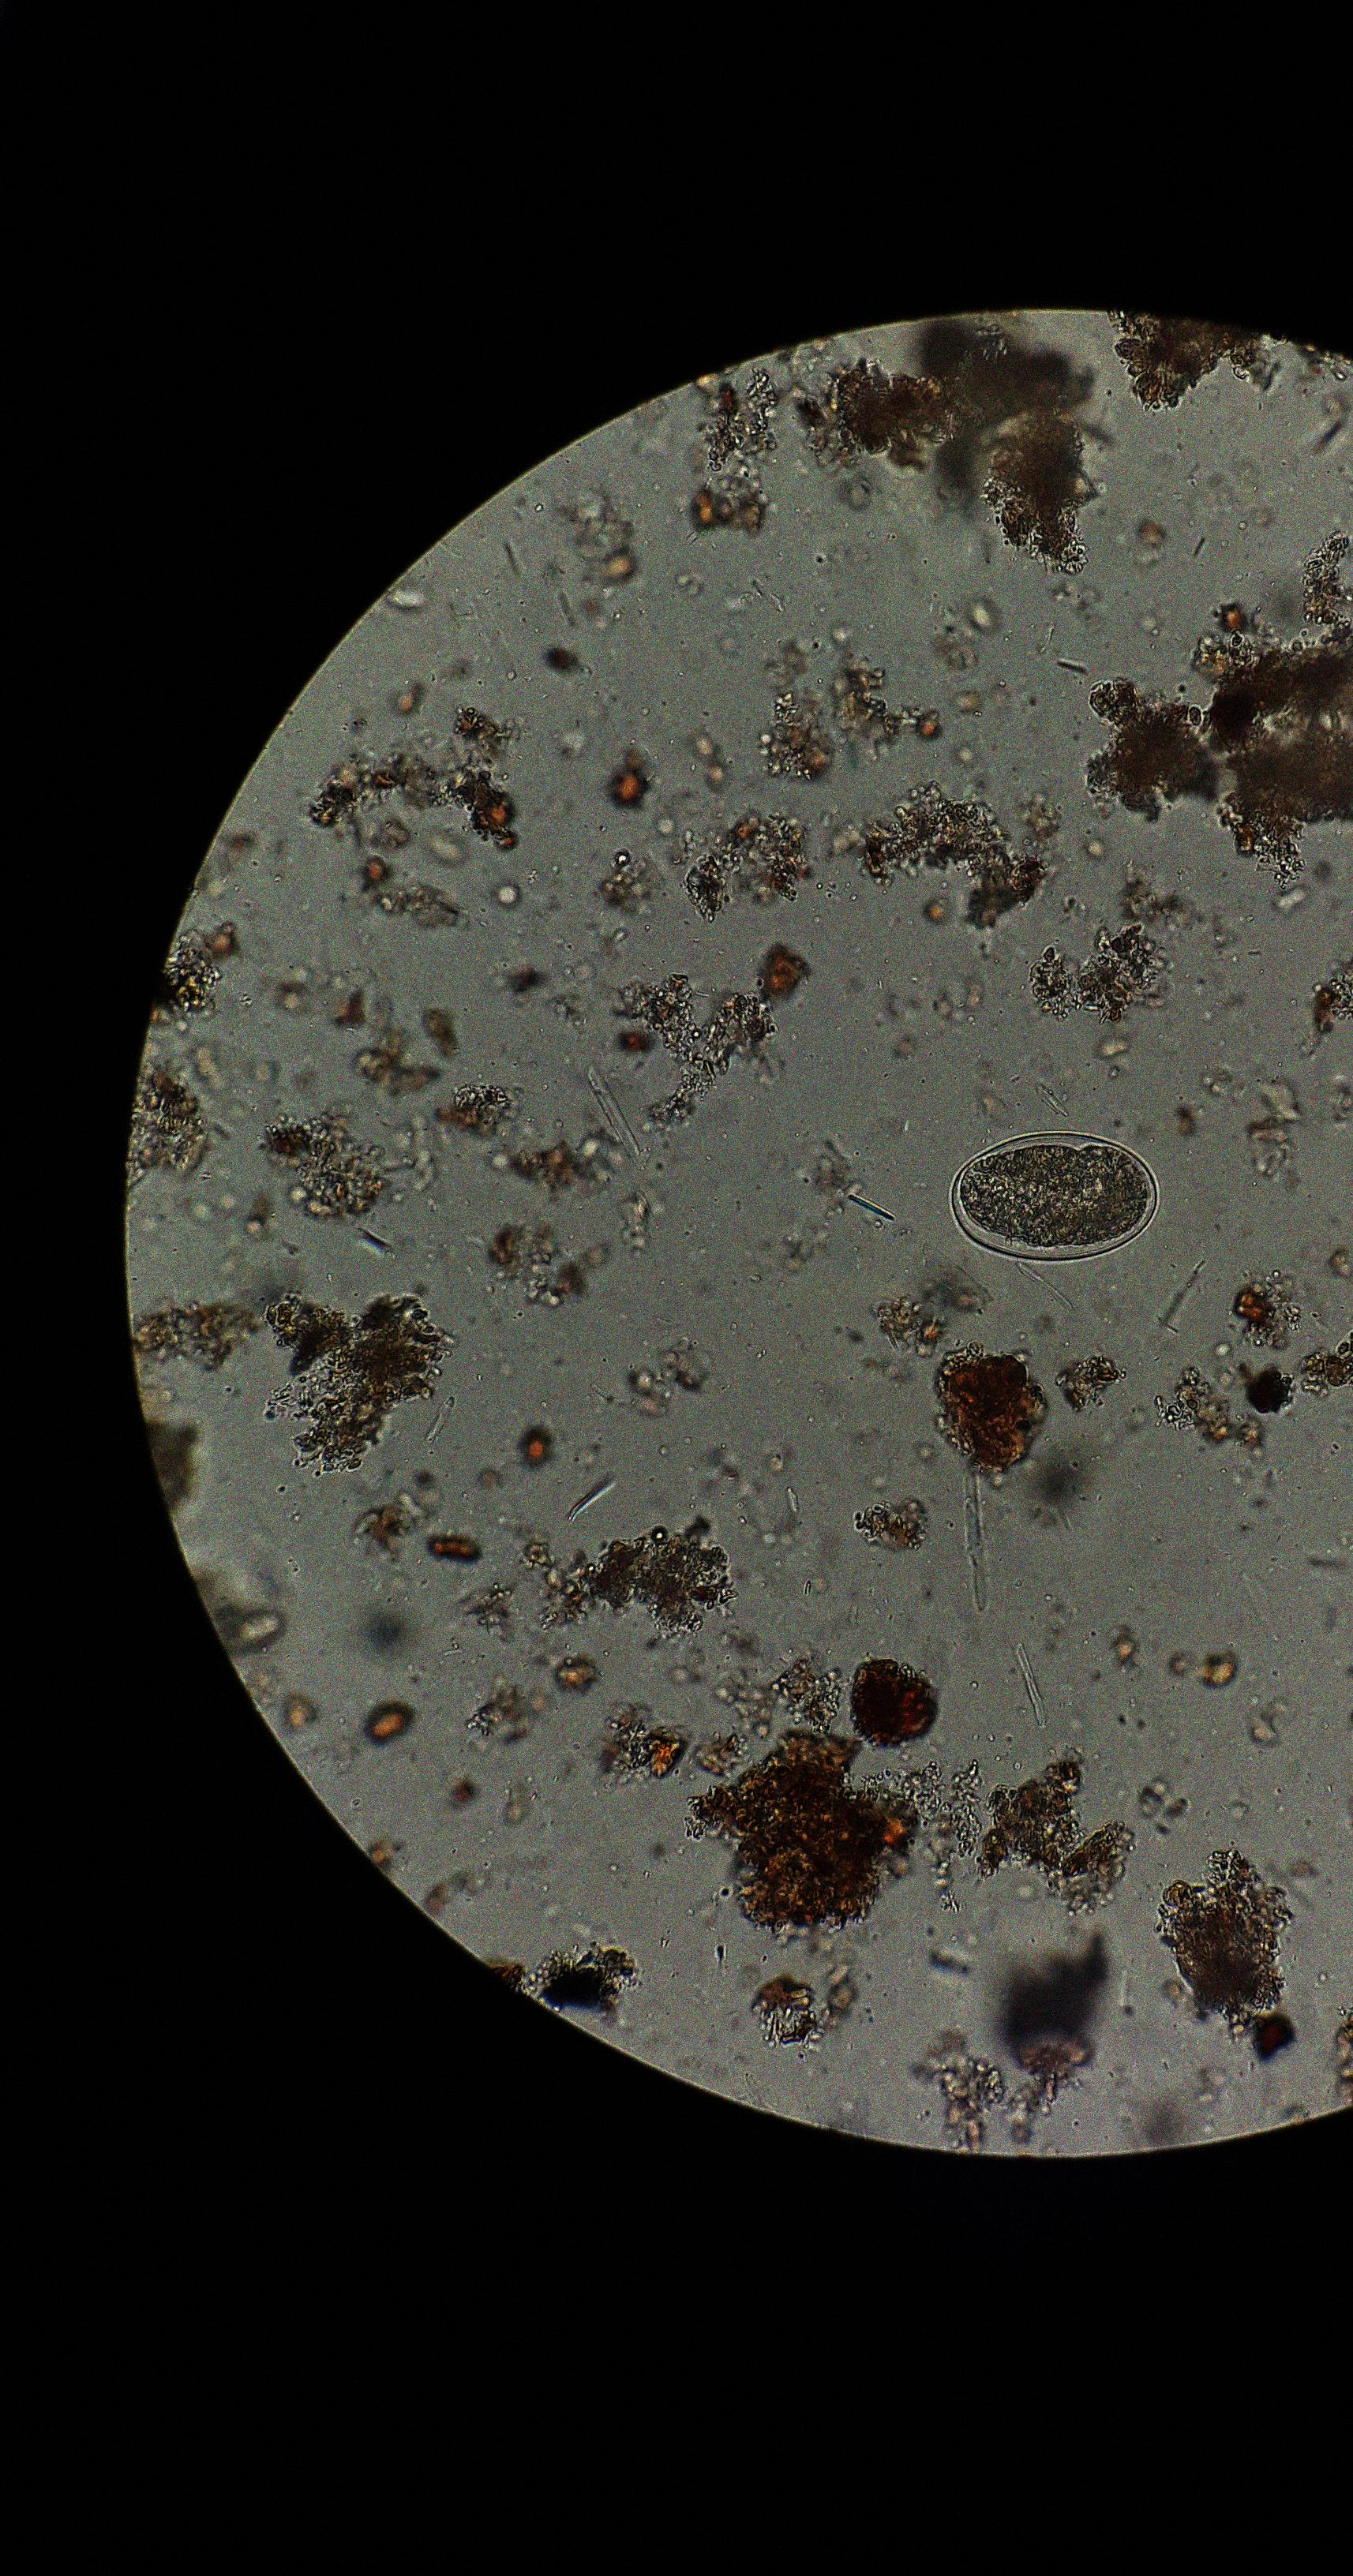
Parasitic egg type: Hookworm egg